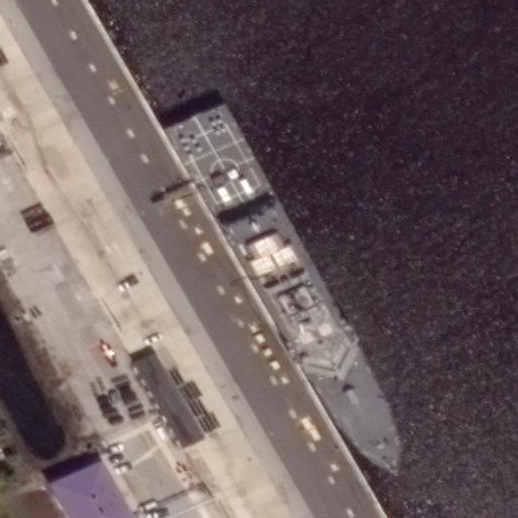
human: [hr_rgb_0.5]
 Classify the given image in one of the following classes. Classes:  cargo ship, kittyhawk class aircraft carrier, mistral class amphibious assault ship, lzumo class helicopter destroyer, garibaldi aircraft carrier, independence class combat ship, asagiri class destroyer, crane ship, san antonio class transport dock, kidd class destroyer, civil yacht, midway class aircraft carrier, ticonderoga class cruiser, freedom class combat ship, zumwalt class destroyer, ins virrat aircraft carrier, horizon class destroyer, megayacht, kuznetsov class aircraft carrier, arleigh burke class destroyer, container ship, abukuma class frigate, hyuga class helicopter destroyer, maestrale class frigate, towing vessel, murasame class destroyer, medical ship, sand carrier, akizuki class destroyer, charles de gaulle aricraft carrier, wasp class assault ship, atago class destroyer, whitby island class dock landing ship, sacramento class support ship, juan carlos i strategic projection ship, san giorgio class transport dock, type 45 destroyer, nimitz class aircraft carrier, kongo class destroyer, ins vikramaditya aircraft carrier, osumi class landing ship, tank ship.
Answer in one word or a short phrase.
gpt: Freedom class combat ship